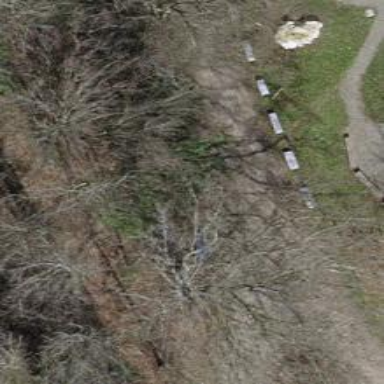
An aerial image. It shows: Bench for seating.